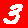
Digit: 3